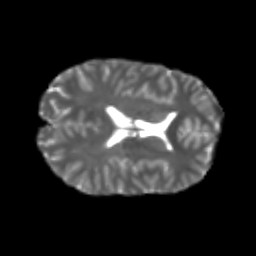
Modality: T2w
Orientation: axial
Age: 24
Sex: male
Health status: healthy
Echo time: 0.074 s